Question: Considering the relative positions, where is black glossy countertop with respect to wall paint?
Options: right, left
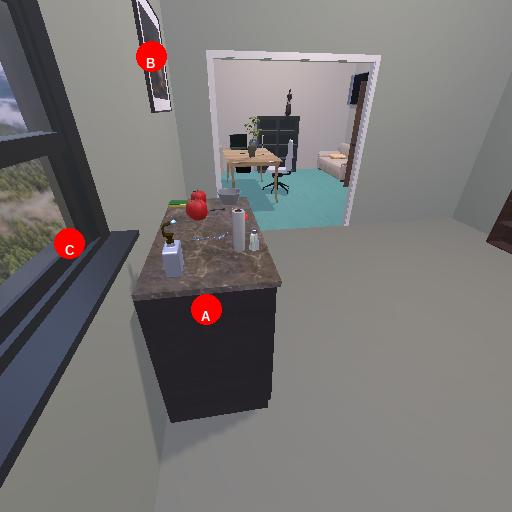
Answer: right